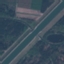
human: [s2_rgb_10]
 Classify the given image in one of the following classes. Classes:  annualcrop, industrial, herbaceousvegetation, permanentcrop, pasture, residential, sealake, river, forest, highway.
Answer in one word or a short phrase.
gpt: River